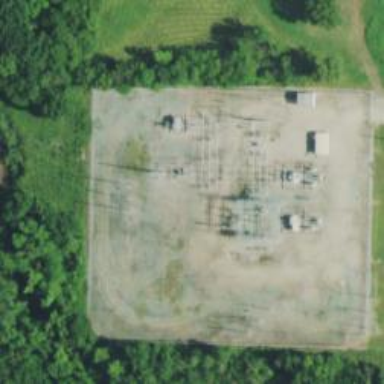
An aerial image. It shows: Power substation with transmission level designation. It is enclosed by fence.